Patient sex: M
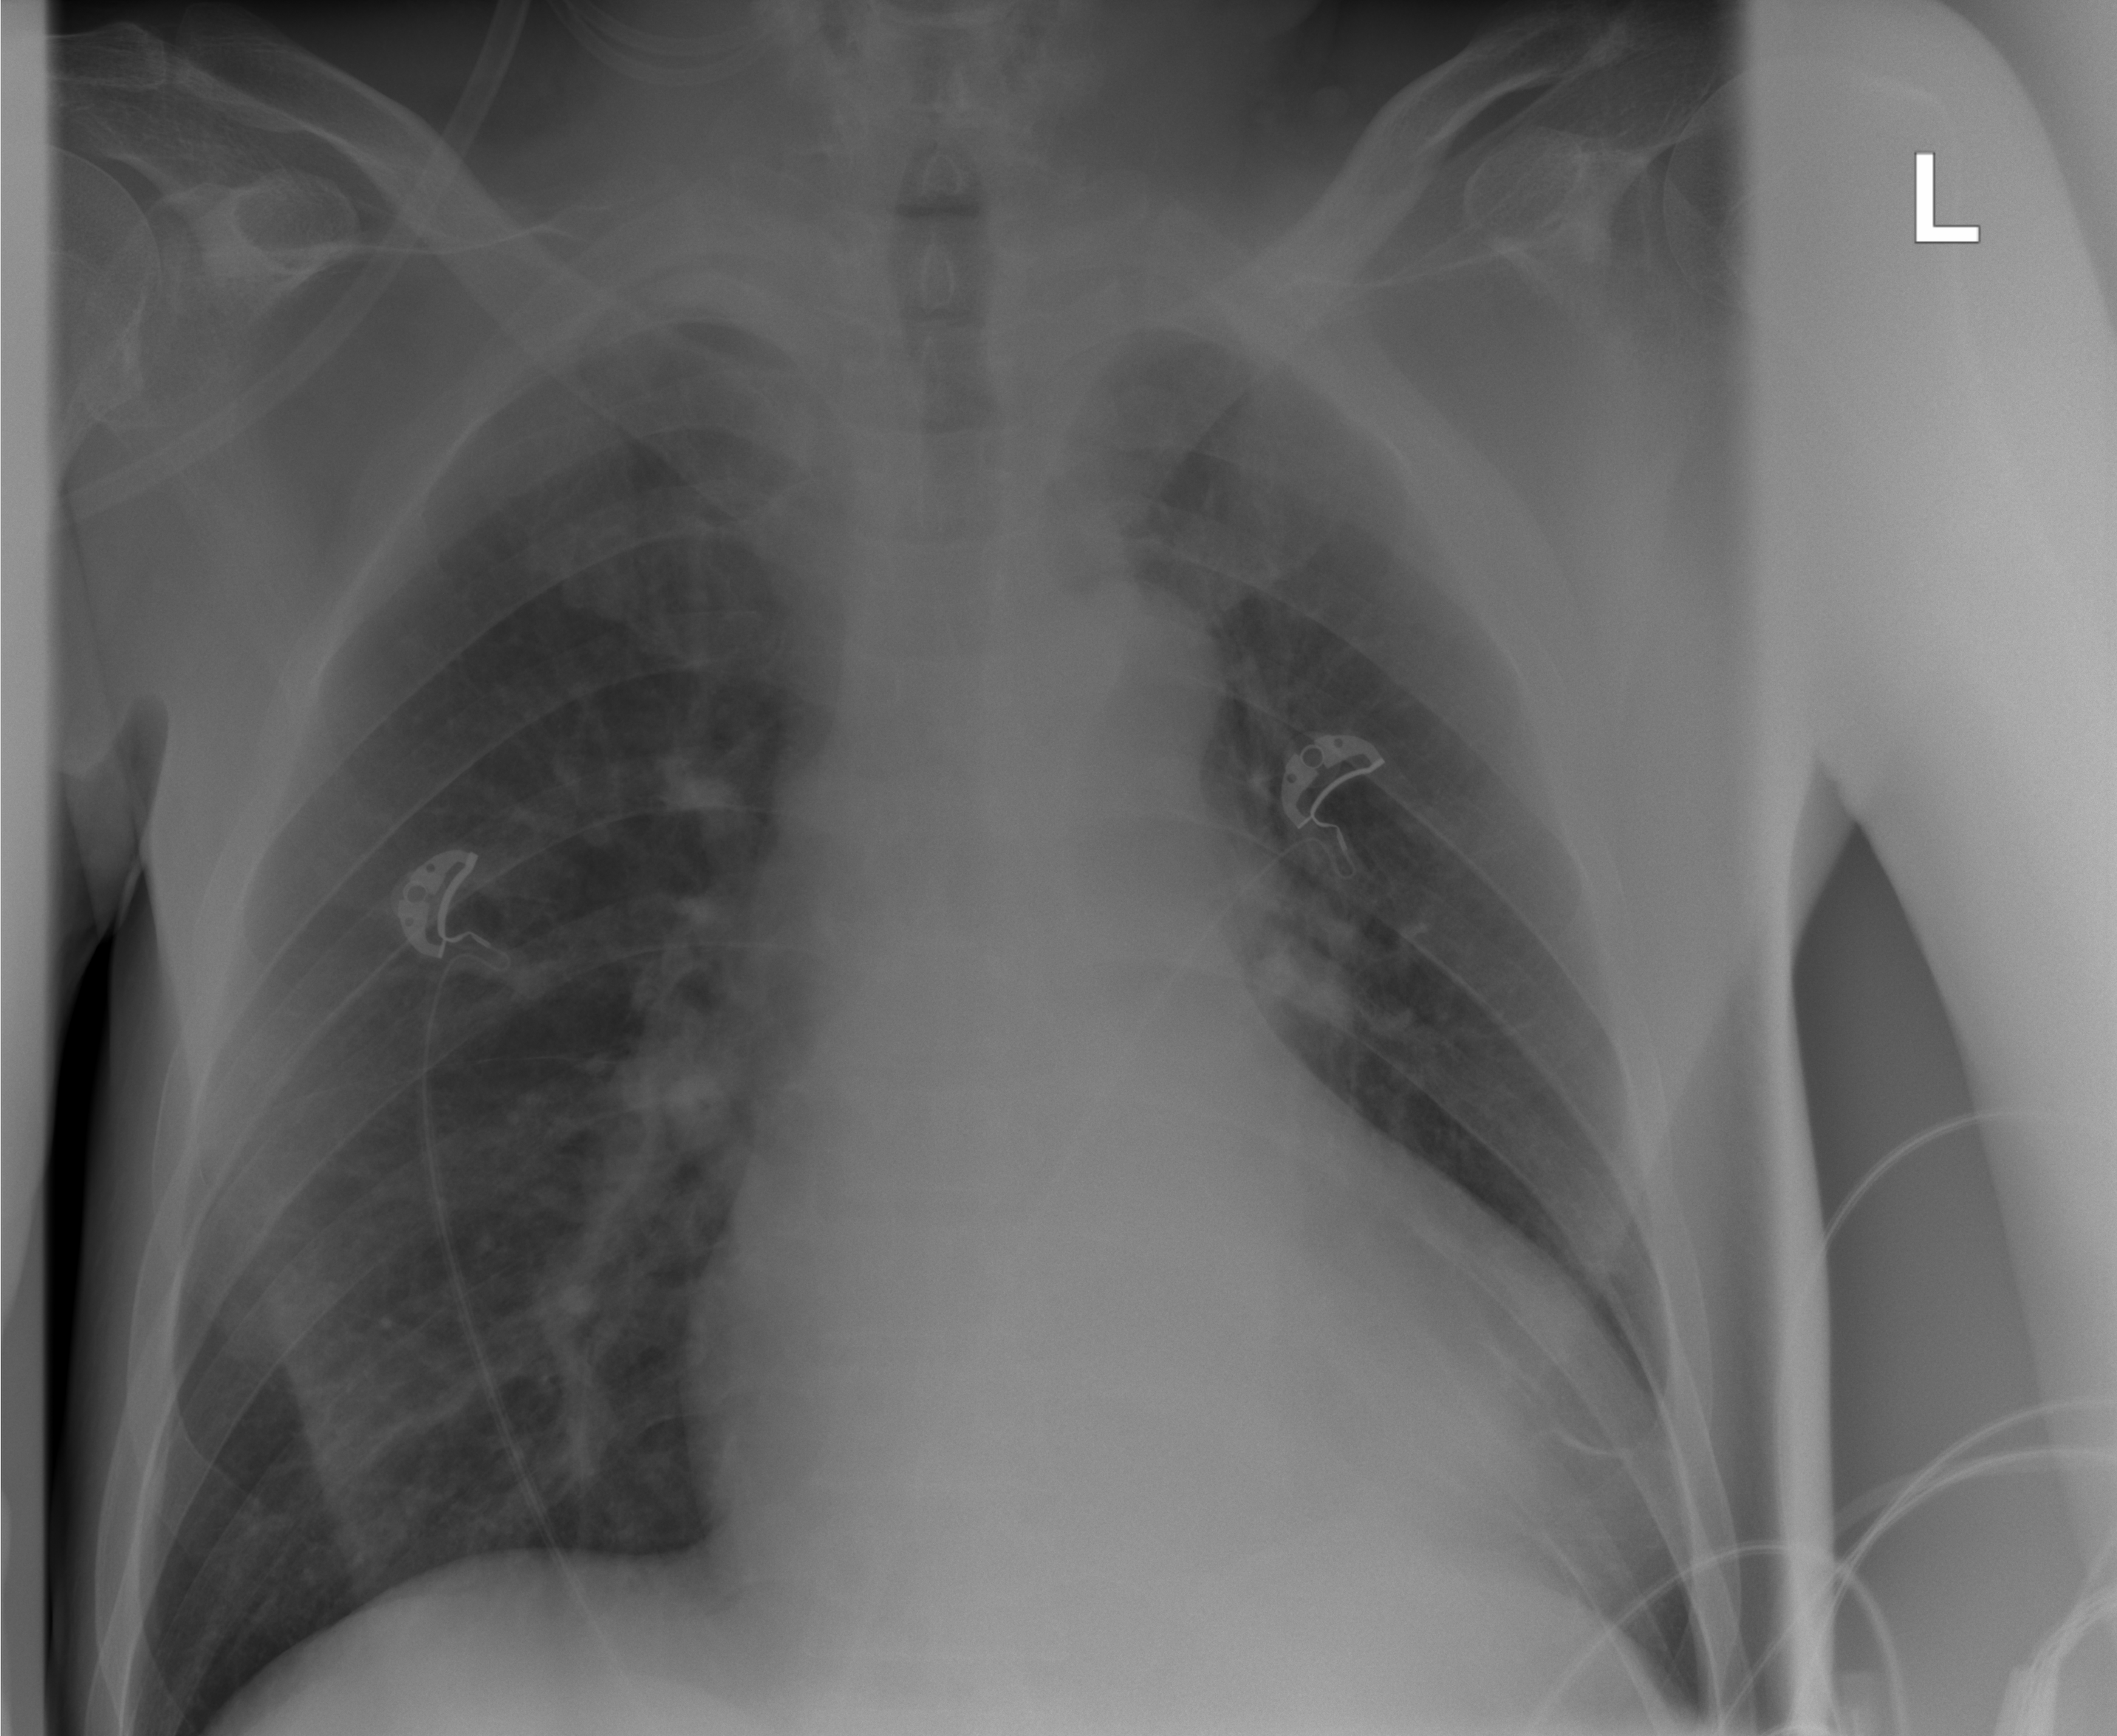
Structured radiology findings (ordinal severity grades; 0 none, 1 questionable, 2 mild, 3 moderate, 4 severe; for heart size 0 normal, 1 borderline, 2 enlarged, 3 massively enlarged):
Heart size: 3
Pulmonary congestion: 2
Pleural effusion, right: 0
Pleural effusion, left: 1
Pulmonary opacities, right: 0
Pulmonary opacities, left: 0
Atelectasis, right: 0
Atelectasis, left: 0